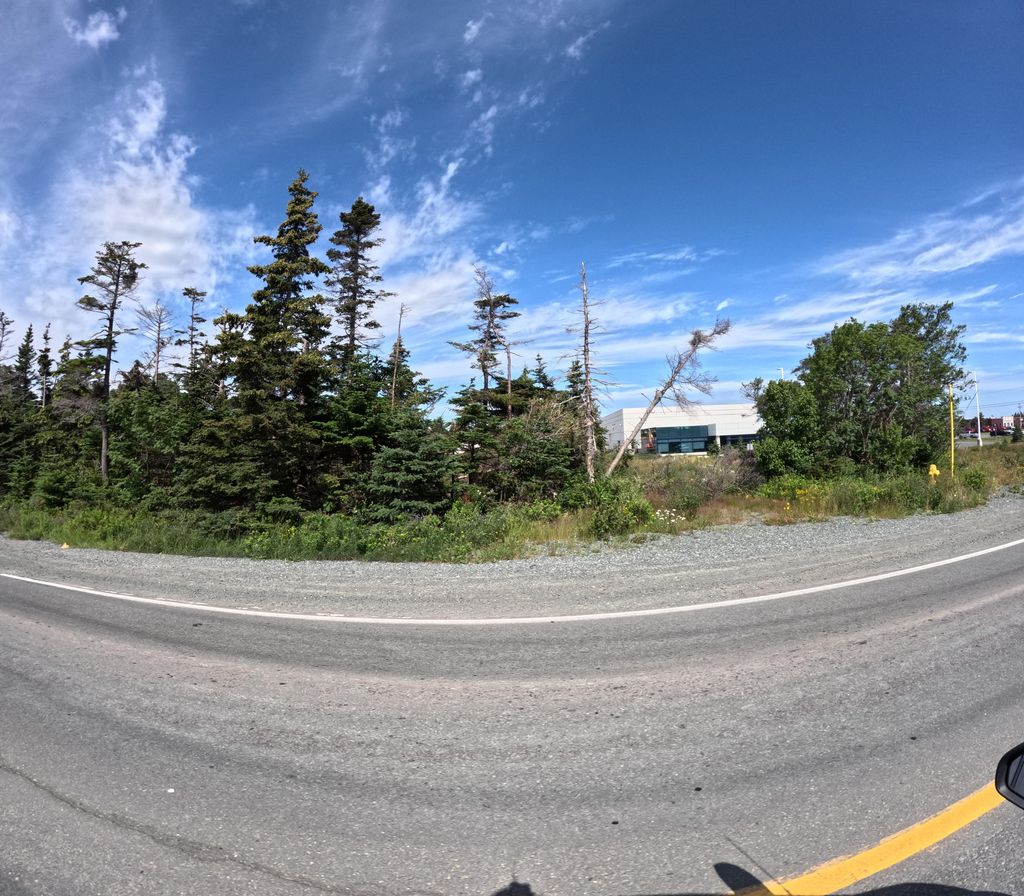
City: st_johns